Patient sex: M
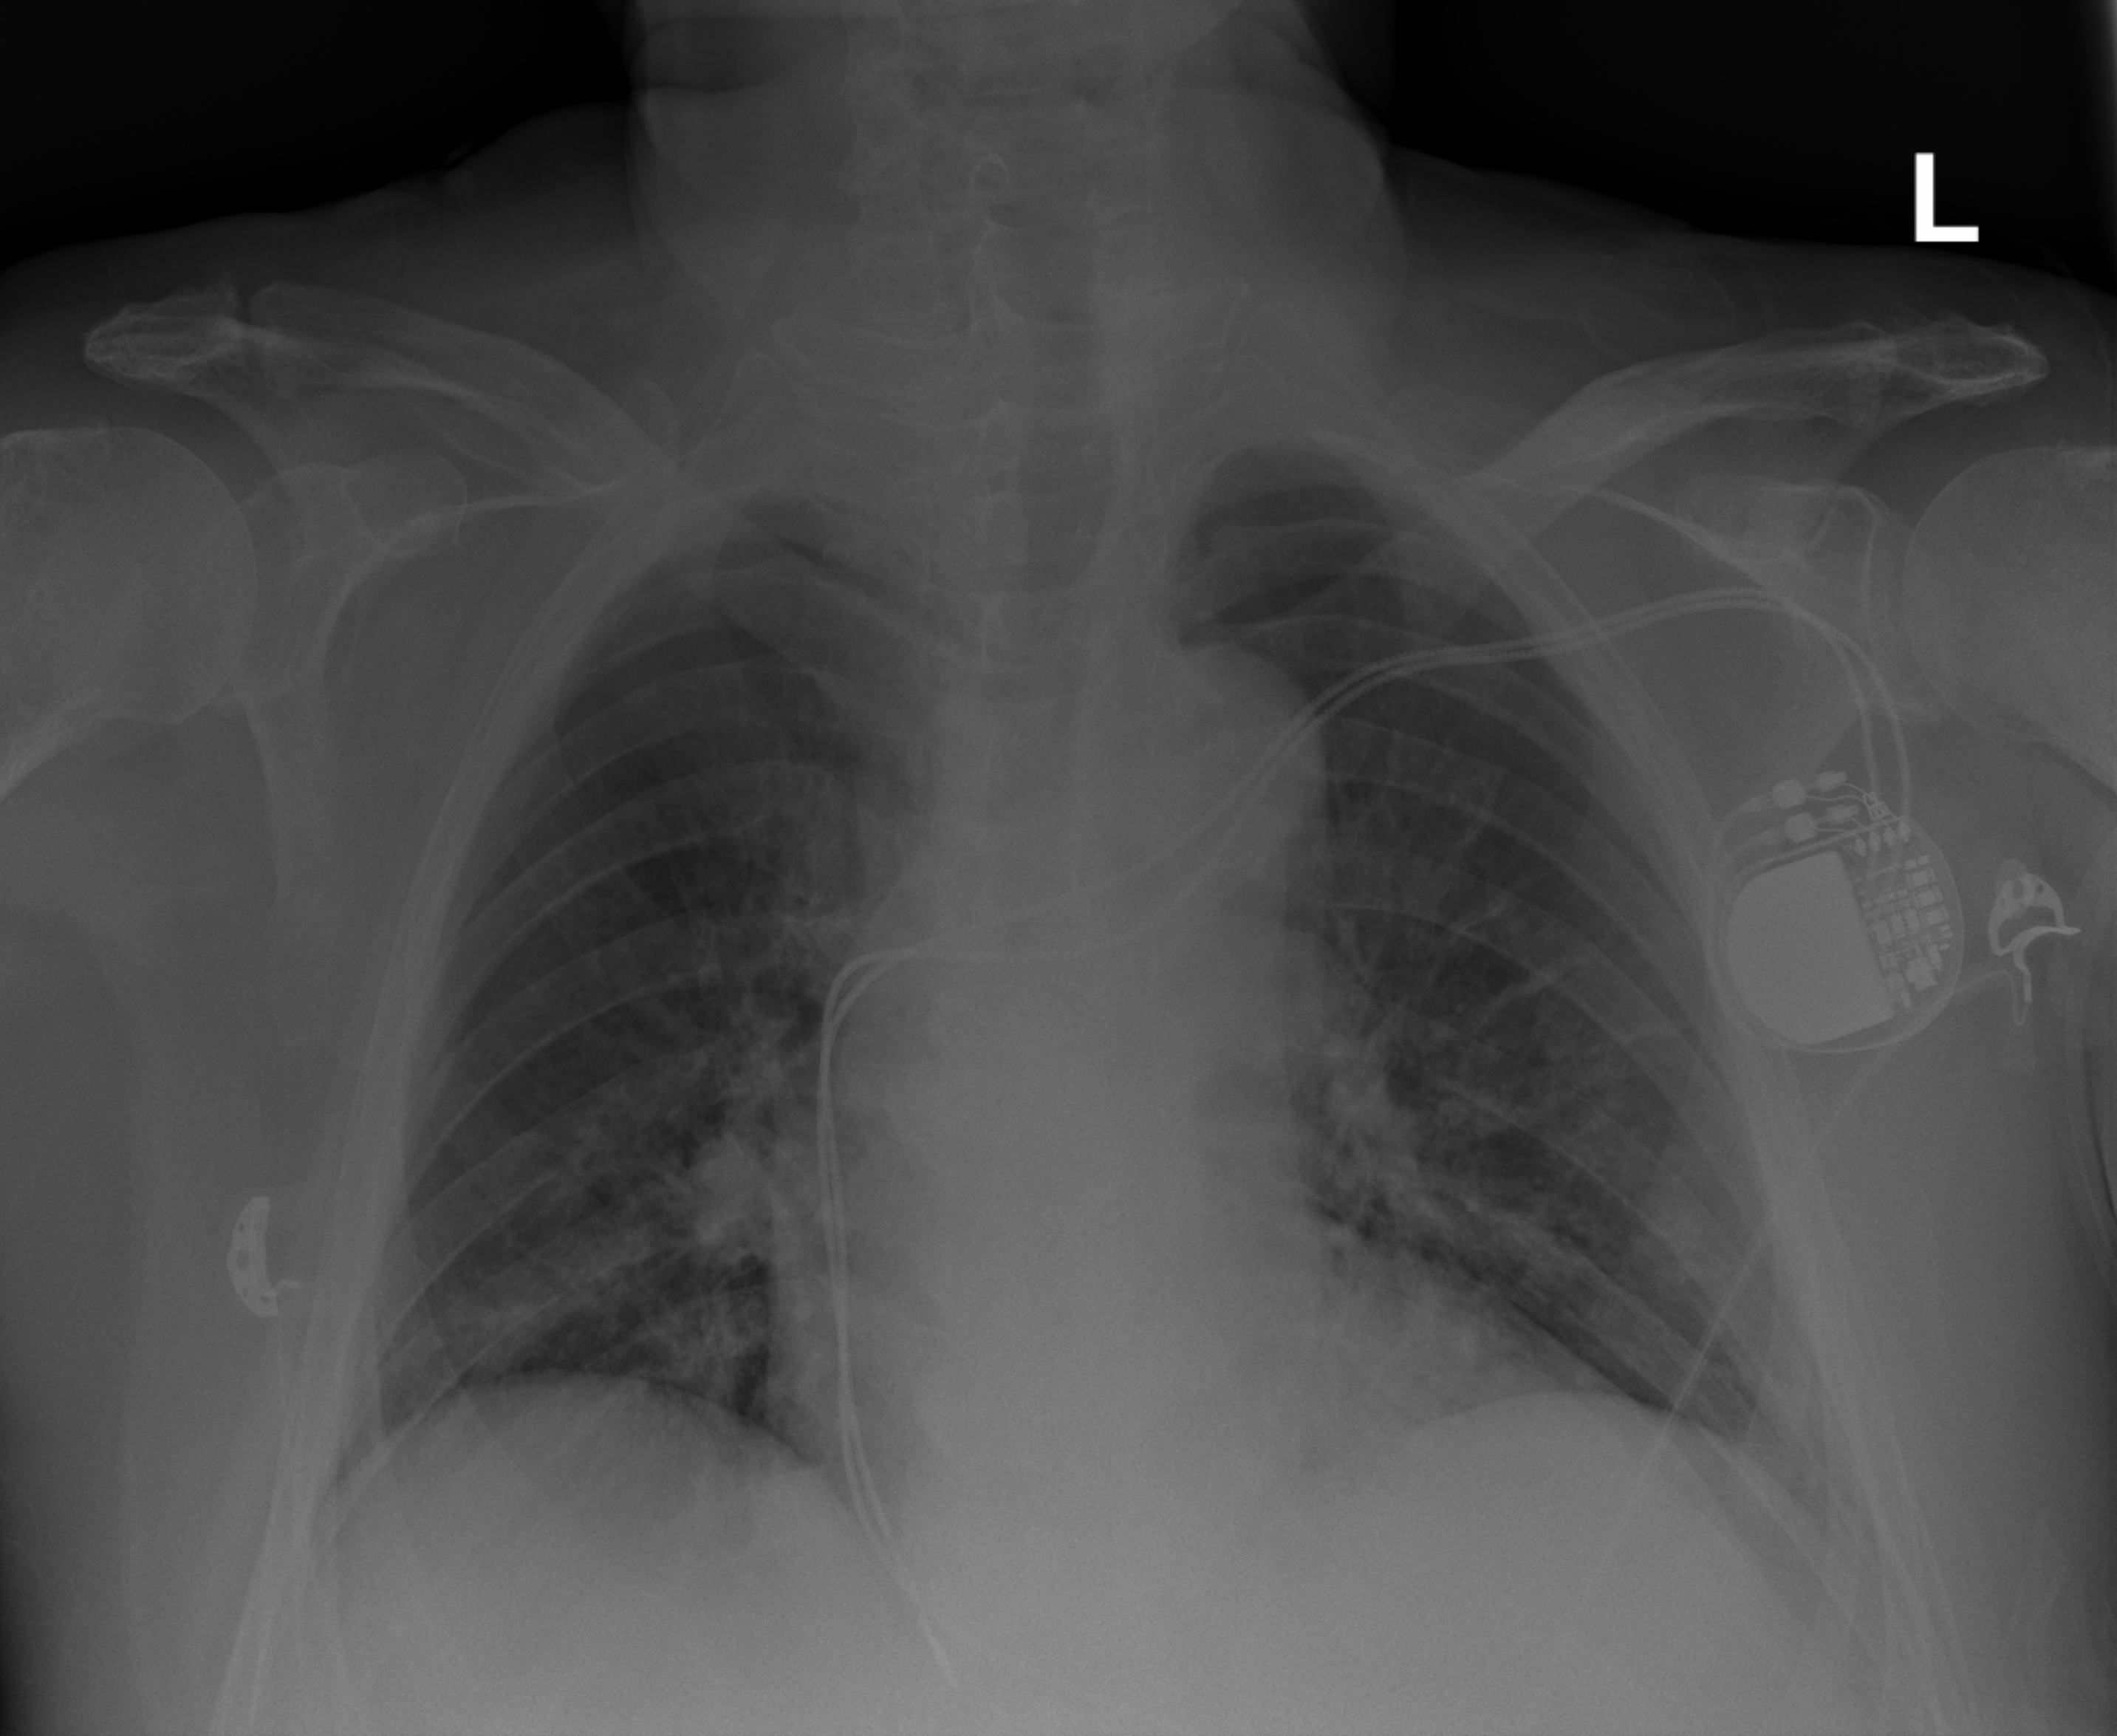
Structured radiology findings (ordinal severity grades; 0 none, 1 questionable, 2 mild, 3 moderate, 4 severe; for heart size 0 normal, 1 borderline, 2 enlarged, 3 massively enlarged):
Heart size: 2
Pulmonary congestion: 2
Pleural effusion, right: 0
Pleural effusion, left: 0
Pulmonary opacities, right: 2
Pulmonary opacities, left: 2
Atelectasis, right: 2
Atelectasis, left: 2